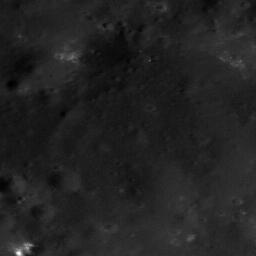
Host type: background_regolith
Lunar coordinates: latitude nan, longitude nan